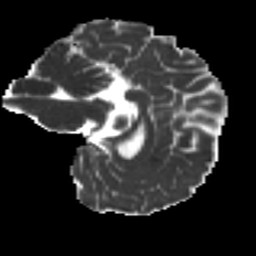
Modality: MD
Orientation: sagittal
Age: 32
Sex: female
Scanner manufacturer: ge
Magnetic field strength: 3 T
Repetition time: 7.8 s
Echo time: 0.0608 s